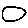
Label: circle